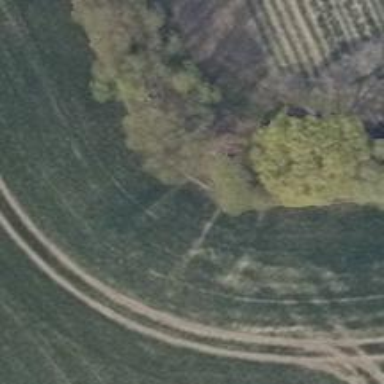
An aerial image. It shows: Row of deciduous broadleaved trees.